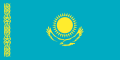
Flag of Kazakhstan